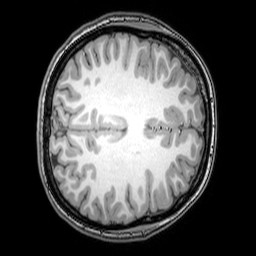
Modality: T1w
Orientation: axial
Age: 23
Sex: female
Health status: healthy
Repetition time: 0.081 s
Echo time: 0.037 s